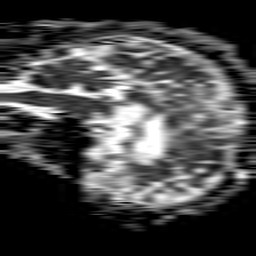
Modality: ADC
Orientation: sagittal
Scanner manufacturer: philips
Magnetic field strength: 1.5 T
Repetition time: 4.6 s
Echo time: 0.08631 s